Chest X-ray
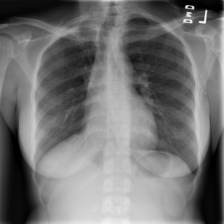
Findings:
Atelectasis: negative
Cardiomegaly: negative
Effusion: negative
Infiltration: negative
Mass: negative
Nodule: negative
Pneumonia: negative
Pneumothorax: negative
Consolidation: negative
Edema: negative
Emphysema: negative
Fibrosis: negative
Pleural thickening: negative
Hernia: negative